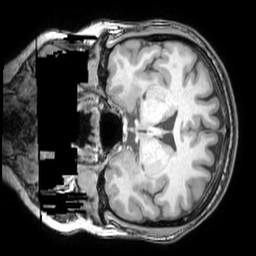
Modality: T1w
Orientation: coronal
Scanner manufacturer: philips
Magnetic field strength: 3 T
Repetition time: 0.008089 s
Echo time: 0.003705 s